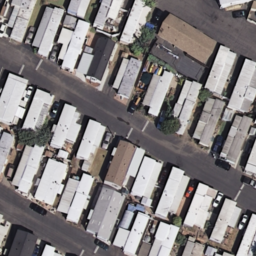
Label: residential